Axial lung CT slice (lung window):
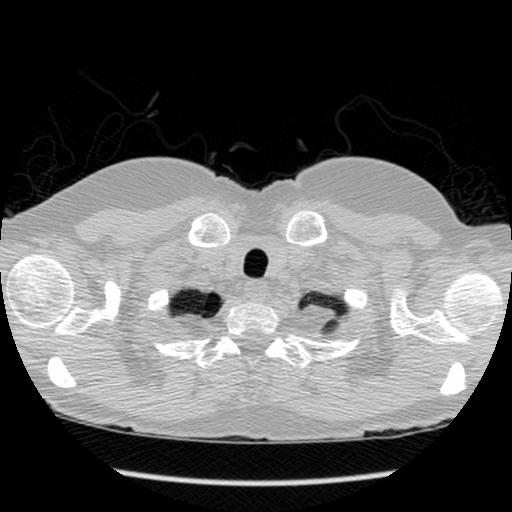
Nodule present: no